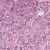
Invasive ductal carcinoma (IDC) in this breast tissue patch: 1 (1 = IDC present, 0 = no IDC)